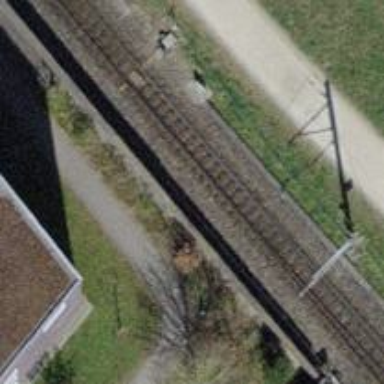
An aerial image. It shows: Narrow-gauge railway with 1 track. The tracks are electrified with contact line.